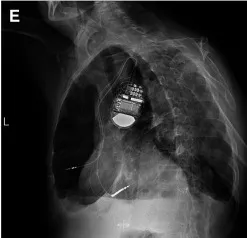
Imaging examinations of case 1 obtained on readmission (C-F). Chest CT scan showing the tip of the atrial electrode touching the right upper lobe of the lung and causing pneumothorax (F). AP, anterior posterior; CT, computed tomography; LAO, left anterior oblique; LL, left lateral; RA, right atrium; RAO, right anterior oblique; RL, right lateral.
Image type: radiology (x_ray)